Question: I have a file of numbers, laid out in a 20x20 grid (there exists a line break every line). I'm trying to figure out how I could load this into a 2d array of ints in plain C?
<URL>

<URL>
My File I/O knowledge as it is is already very shaky and kindergarten level at best.
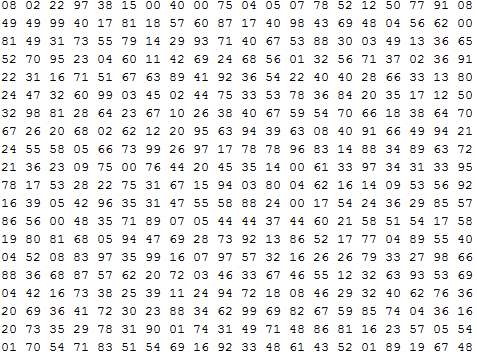
Answer: '''
#include <stdio.h>
int main(void){
FILE *fp;
int i, j;
int data[20][20];
if(NULL==(fp=fopen("data.txt","r"))){
perror("file can't open");
return -1;
}
/* slower than fgets and strtol
for(i=0;i<20;++i)
for(j=0;j<20;++j)
fscanf(fp, "%d", &data[i][j]);
*/
for(i=0;i<20;++i)//little difference
fscanf(fp, "%d %d %d %d %d %d %d %d %d %d"
"%d %d %d %d %d %d %d %d %d %d",
&data[i][0],&data[i][1],&data[i][2],&data[i][3],&data[i][4],
&data[i][5],&data[i][6],&data[i][7],&data[i][8],&data[i][9],
&data[i][10],&data[i][11],&data[i][12],&data[i][13],&data[i][14],
&data[i][15],&data[i][16],&data[i][17],&data[i][18],&data[i][19]);
fclose(fp);
//pickup check
printf("%d
", data[5][4]);//99
printf("%d
", data[19][19]);//48
return 0;
}
'''
'''
#include <stdio.h>
#include <stdlib.h>
int main(void){
FILE *fp;
int i, j, wk;
int data[20][20];
char buff[64], *p, *endp;
if(NULL==(fp=fopen("data.txt","r"))){
perror("file can't open");
return -1;
}
for(i=0;i<20;++i){
fgets(buff, sizeof(buff), fp);
for(j=0, p=buff;j<20;++j, p=endp){
wk = (int)strtol(p, &endp, 10);
if(*endp == ' ' || *endp == '
' || *endp == ''){
data[i][j] = wk;
}
}
}
fclose(fp);
//pickup check
printf("%d
", data[5][4]);//99
printf("%d
", data[19][19]);//48
return 0;
}
'''
'''
#include <stdio.h>
#include <ctype.h>
int main(void){
FILE *fp;
int data[20][20];
int wk, wk2, *ip, *endp = &data[19][19]+1;
char buff[1280]={0}, *cp;
fp=fopen("data.txt","r");
fread(buff, sizeof(buff), 1, fp);
fclose(fp);
ip=&data[0][0];
wk = 0;
for(cp=buff;ip!=endp;++cp){
if(isdigit(*cp)){
wk2 = wk << 1;
wk = (wk2 << 2) + wk2 + (*cp -'0');
} else {
*ip++ = wk;
wk = 0;
}
}
return 0;
}
'''